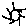
Label: sun